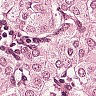
Metastatic tissue present: yes